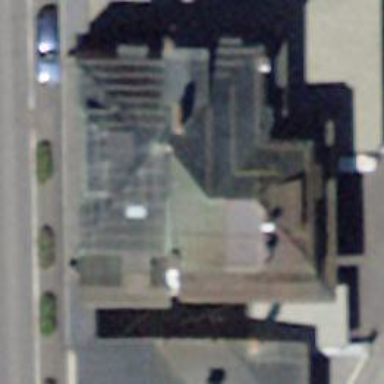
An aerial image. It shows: Clothing store.